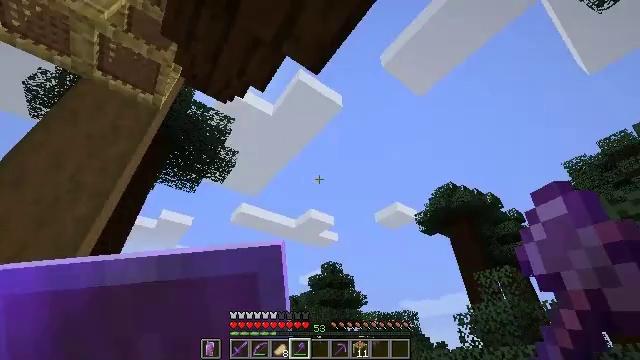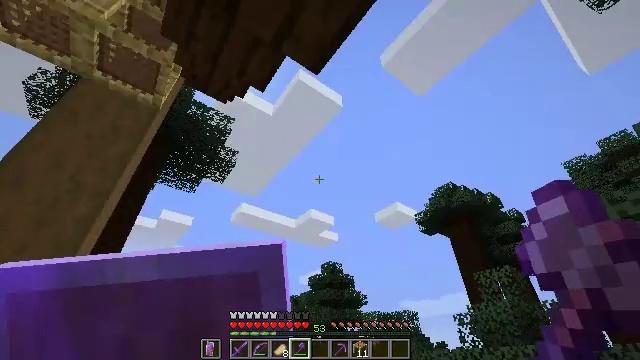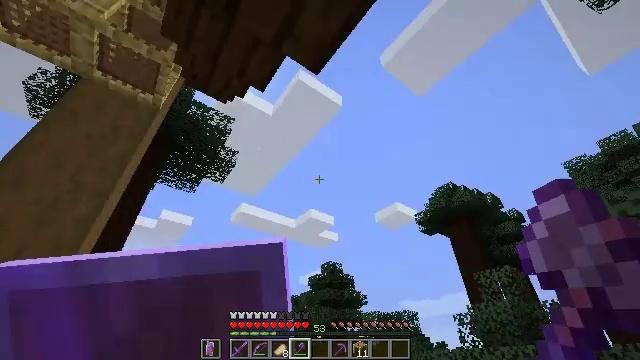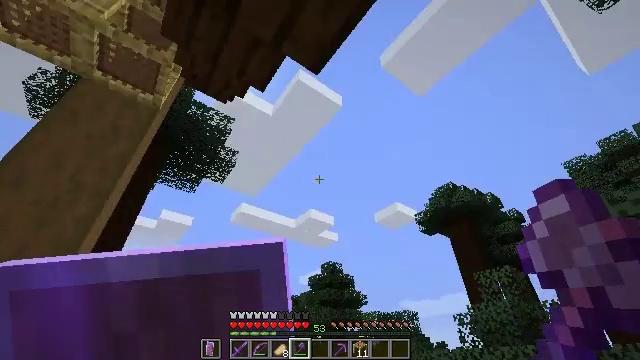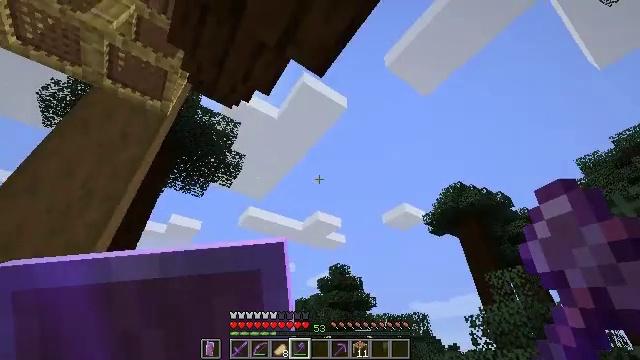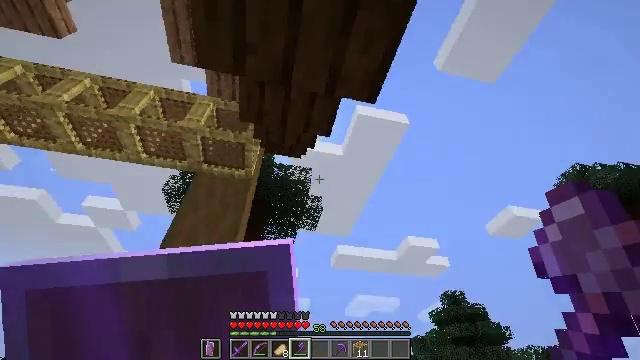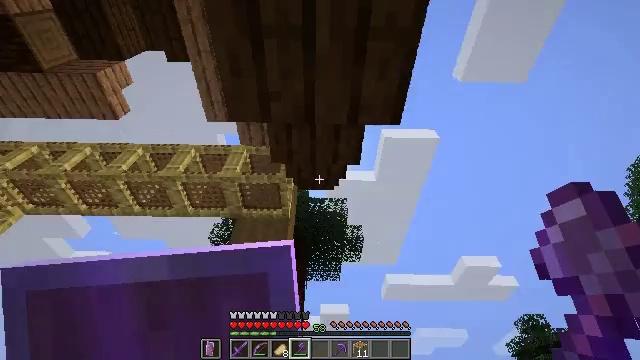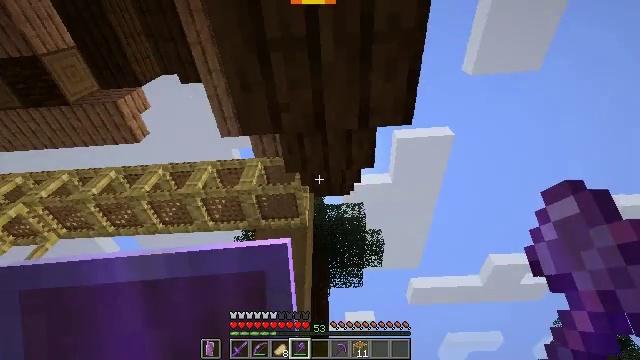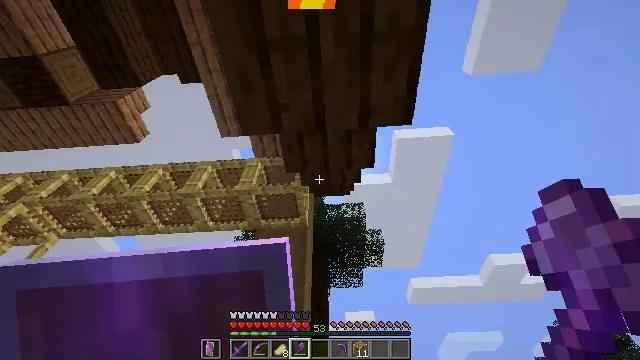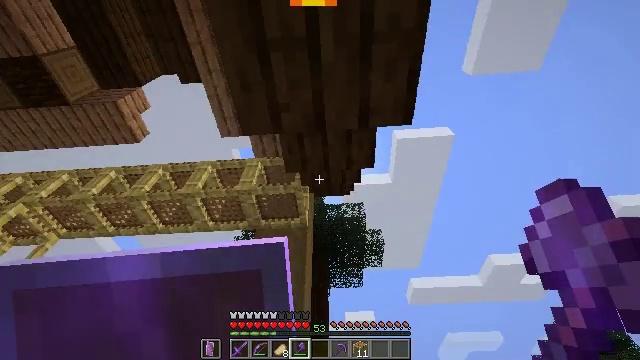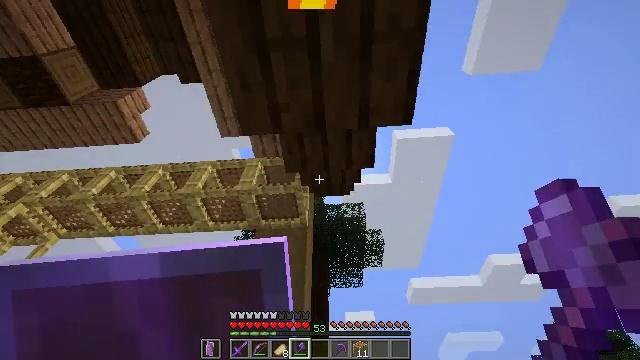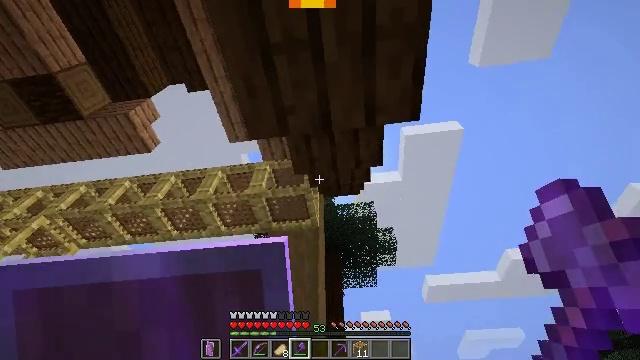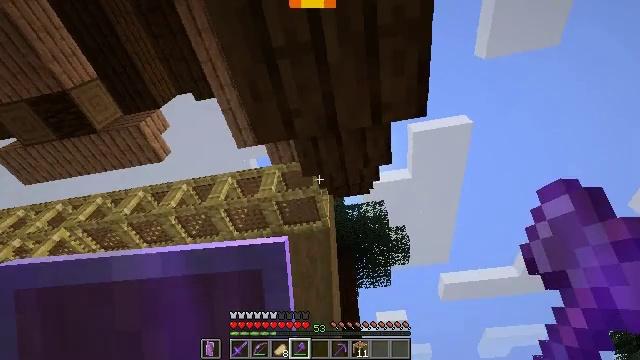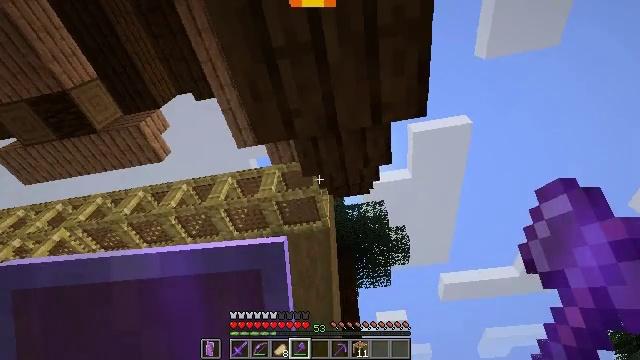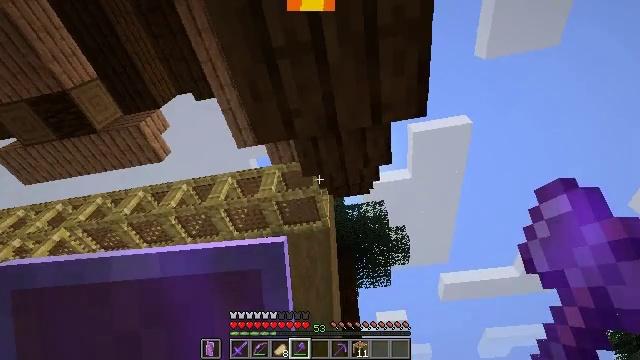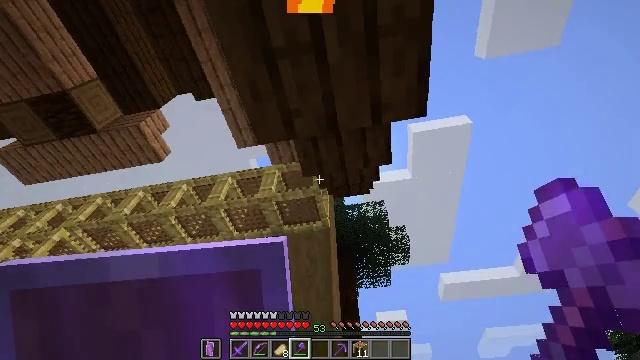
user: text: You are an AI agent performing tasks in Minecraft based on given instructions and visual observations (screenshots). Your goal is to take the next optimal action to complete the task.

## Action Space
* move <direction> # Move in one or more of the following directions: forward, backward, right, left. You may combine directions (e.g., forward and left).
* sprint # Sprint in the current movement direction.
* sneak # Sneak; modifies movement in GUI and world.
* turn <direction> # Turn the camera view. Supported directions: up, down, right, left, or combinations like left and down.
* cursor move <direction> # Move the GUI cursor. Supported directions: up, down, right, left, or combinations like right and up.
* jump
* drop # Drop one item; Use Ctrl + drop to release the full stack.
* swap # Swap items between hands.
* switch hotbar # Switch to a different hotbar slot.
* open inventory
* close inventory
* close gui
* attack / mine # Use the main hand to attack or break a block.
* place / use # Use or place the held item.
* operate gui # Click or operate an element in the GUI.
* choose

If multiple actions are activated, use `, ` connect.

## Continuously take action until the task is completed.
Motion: motion action
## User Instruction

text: Gather spruce leaves to collect foliage.
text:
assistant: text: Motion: no_op
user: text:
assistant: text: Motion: no_op
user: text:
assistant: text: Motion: no_op
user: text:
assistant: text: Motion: turn left
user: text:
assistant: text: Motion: turn left and up
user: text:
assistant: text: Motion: turn left and up
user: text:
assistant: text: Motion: turn left and up
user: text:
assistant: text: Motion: no_op
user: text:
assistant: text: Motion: no_op
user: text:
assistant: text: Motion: no_op
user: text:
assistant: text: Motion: turn left
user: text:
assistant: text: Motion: turn left
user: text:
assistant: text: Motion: no_op
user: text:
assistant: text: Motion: no_op
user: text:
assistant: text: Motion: no_op
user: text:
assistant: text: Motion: no_op
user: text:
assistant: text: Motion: turn down
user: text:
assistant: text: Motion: turn right and down
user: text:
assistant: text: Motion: turn right and down
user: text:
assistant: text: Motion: no_op
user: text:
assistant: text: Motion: no_op
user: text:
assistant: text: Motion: no_op
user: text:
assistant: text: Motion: no_op
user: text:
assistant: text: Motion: no_op
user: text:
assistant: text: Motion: no_op
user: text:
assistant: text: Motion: no_op
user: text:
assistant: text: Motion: no_op
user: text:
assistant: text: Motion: move forward
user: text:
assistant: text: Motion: move forward
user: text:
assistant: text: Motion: move forward